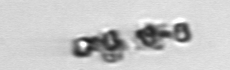
Label: Thalassiosira_TAG_external_detritus